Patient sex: M
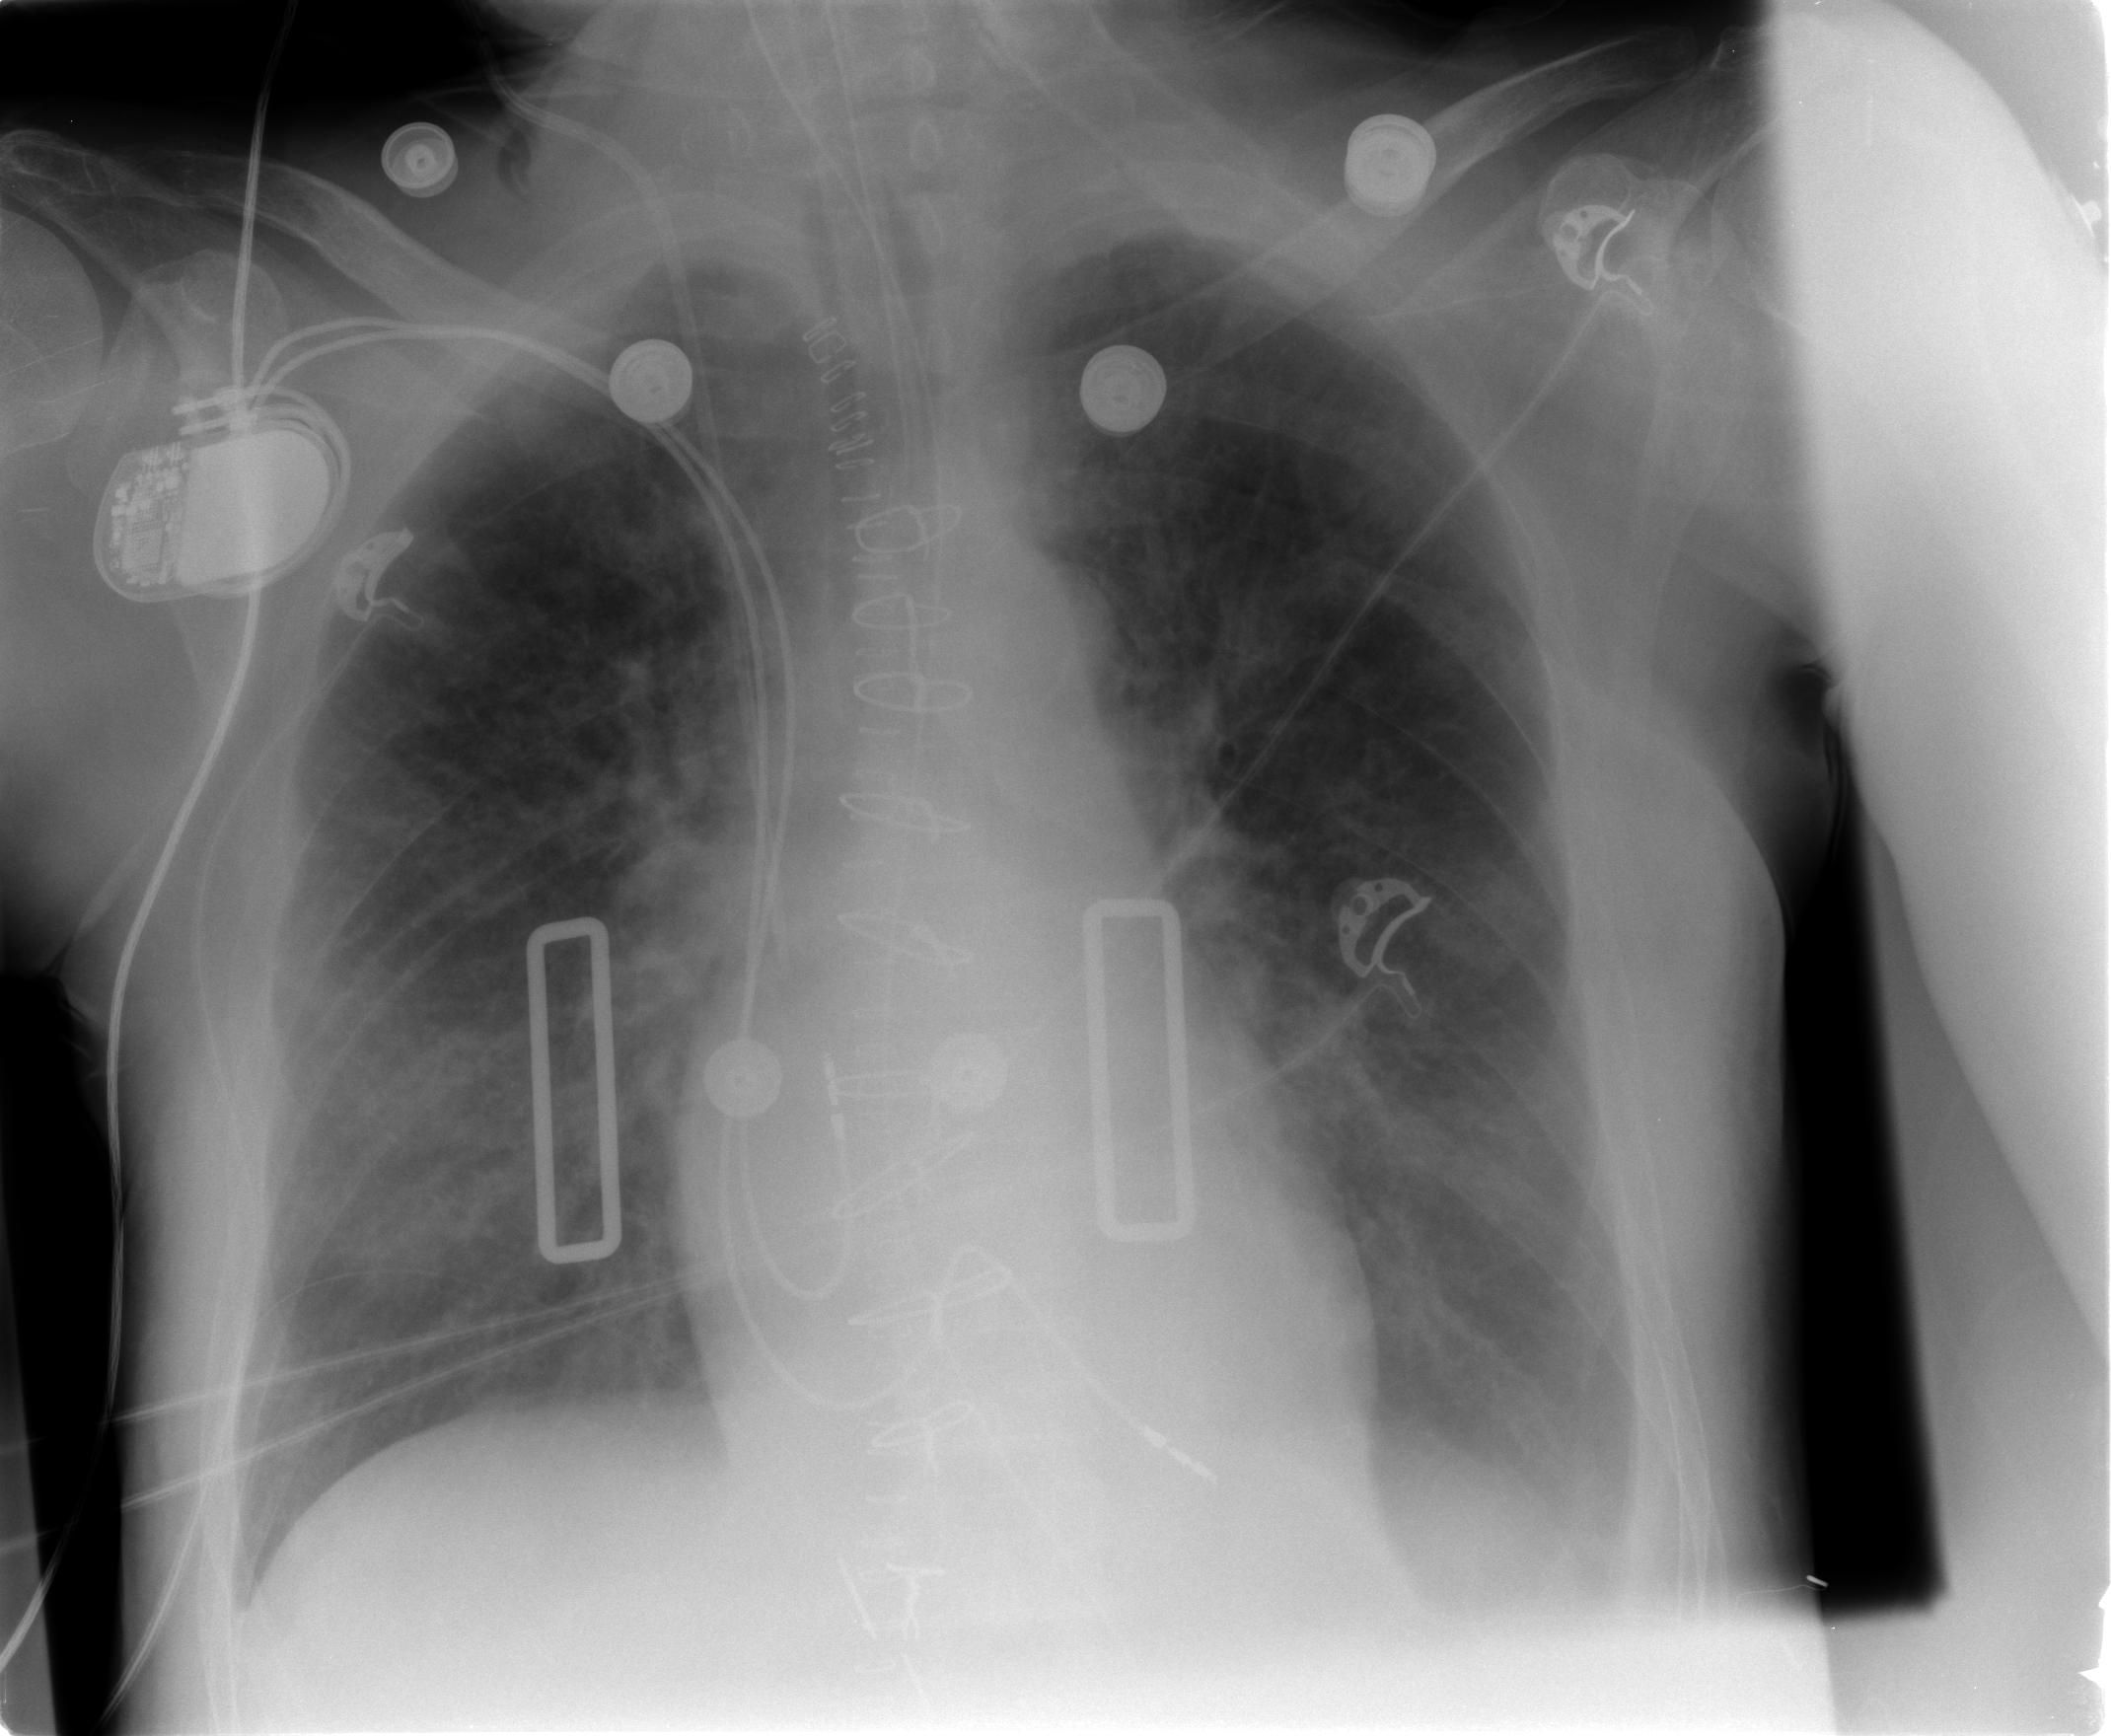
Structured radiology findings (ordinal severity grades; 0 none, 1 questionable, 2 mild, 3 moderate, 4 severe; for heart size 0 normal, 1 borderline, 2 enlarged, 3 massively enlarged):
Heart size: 0
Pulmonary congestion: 3
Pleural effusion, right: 0
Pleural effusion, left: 2
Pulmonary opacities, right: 2
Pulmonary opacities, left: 2
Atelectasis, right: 2
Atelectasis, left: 2